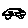
Label: car